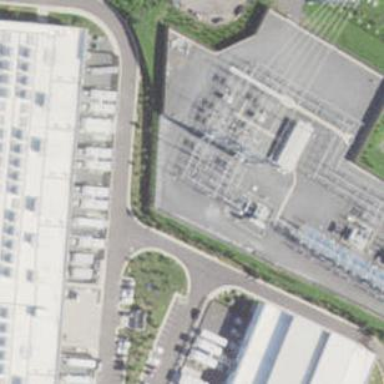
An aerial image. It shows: Switch used for power control.